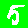
Digit: 5